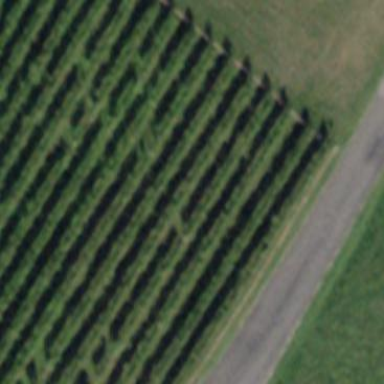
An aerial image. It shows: Vineyard.